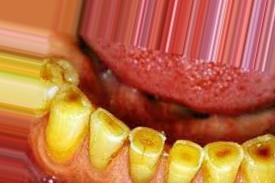
Condition: Tooth Discoloration